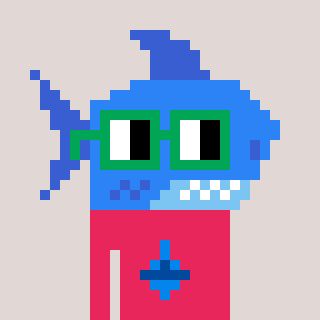
a pixel art character with square green glasses, a shark-shaped head and a redpinkish-colored body on a warm background